Question: I'm having trouble making a Swift 'NSManagedObject' subclass conform to an Objective-C protocol.
I've created a model protocol in order to abstract somewhat my Core Data models from other components in my app which have no business knowing these things are Core Data Managed Objects...
So I have a protocol as follows:
'''
@protocol UserProtocol <NSObject>
@property (nonatomic) NSSet *friends;
@end
'''
And my managed object subclass in swift is:
'''
class User: NSManagedObject, UserProtocol {
@NSManaged var friends: Set<User>
}
'''
Unfortunately I am being told 'User' does not conform to 'UserProtocol'. I can't find a way to see the swift interpretation of my Objective-C protocol, is there a way to do that? If I can see that I could work out why my swift class isn't matching the protocol.

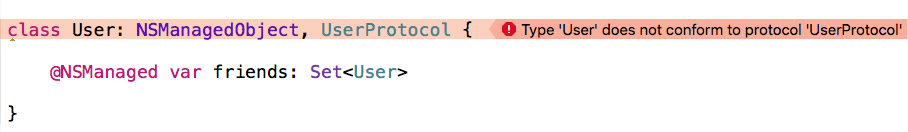
Answer: In Swift 1.2 (Xcode 6.3.2) 'NSSet' is mapped to 'Set<NSObject>', so you would have to define the property as
'''
@NSManaged var friends: Set<NSObject>
'''
to satisfy the protocol. In Swift 2 you can define the Objective-C
protocol method using "lightweight generics".